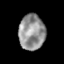
Tissue: skin
Cell type: Epithelial cells
Senescence score: 0.2342
Nuclear area (px): 906
Mean DAPI intensity: 147.587